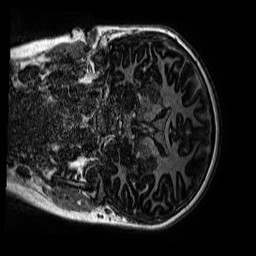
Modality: MP2RAGE
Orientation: coronal
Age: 12
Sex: female
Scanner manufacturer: siemens
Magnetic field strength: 3 T
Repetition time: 4 s
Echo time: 0.00299 s